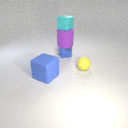
small cyan rubber cube above small blue metal cube